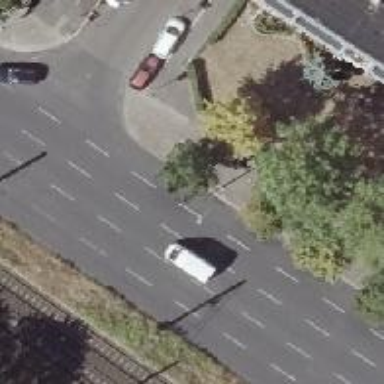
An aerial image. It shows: Primary highway with asphalt surface. It is dual carriageway with kerb separating the cycleway on the right side.